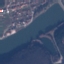
Land use / land cover class: River